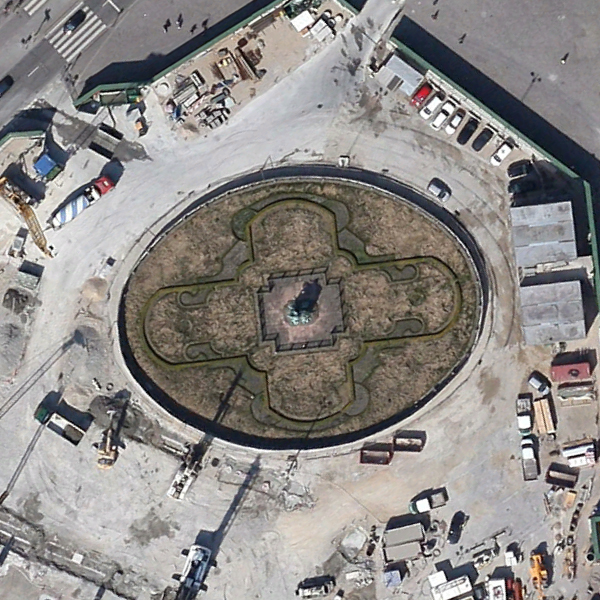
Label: Square